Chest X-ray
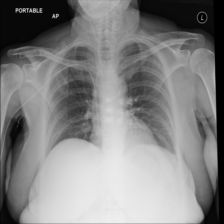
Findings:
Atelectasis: negative
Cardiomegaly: negative
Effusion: negative
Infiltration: negative
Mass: negative
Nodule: negative
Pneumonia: negative
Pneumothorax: negative
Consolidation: negative
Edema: negative
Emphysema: negative
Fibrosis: negative
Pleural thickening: negative
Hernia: negative